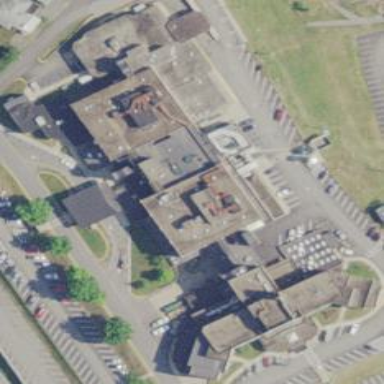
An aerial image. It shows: Hospital building.